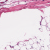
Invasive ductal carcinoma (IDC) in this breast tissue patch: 0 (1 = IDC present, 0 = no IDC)